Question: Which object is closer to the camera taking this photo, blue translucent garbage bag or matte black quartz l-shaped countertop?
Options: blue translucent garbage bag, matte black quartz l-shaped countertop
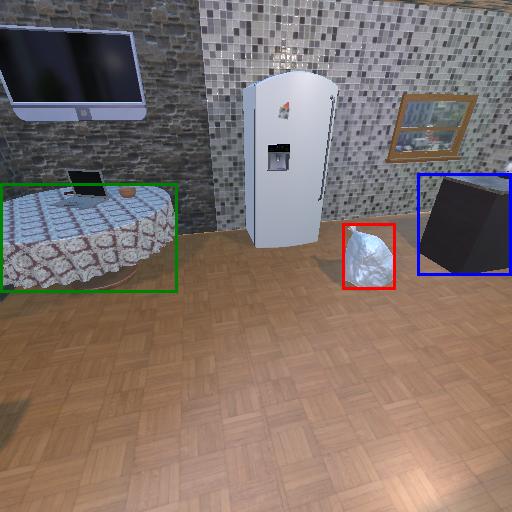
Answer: blue translucent garbage bag